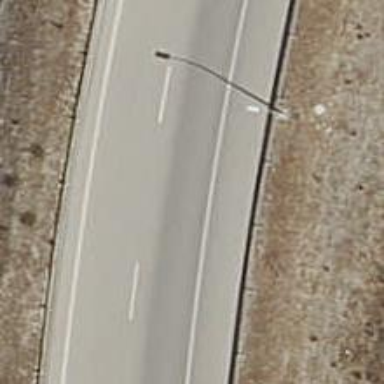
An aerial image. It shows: Motorway link.